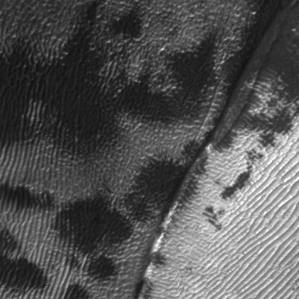
Label: frost